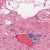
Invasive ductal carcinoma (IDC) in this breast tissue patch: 0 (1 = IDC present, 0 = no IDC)